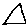
Label: triangle